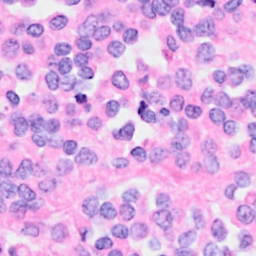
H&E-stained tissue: Breast